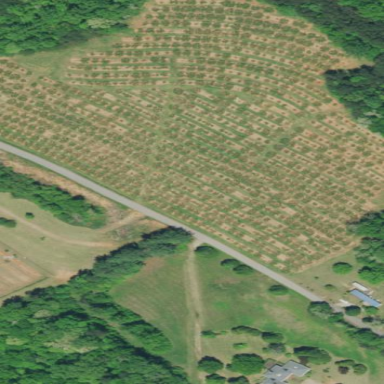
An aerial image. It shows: Orchard.